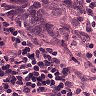
Metastatic tissue present: yes